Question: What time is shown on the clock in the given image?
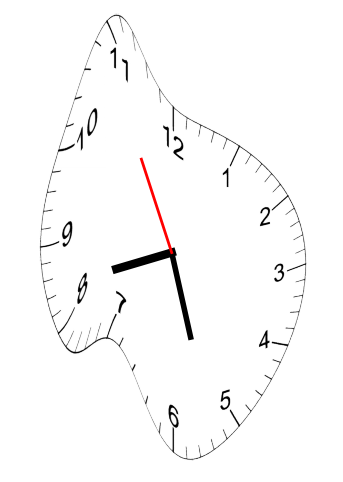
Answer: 08:26:55